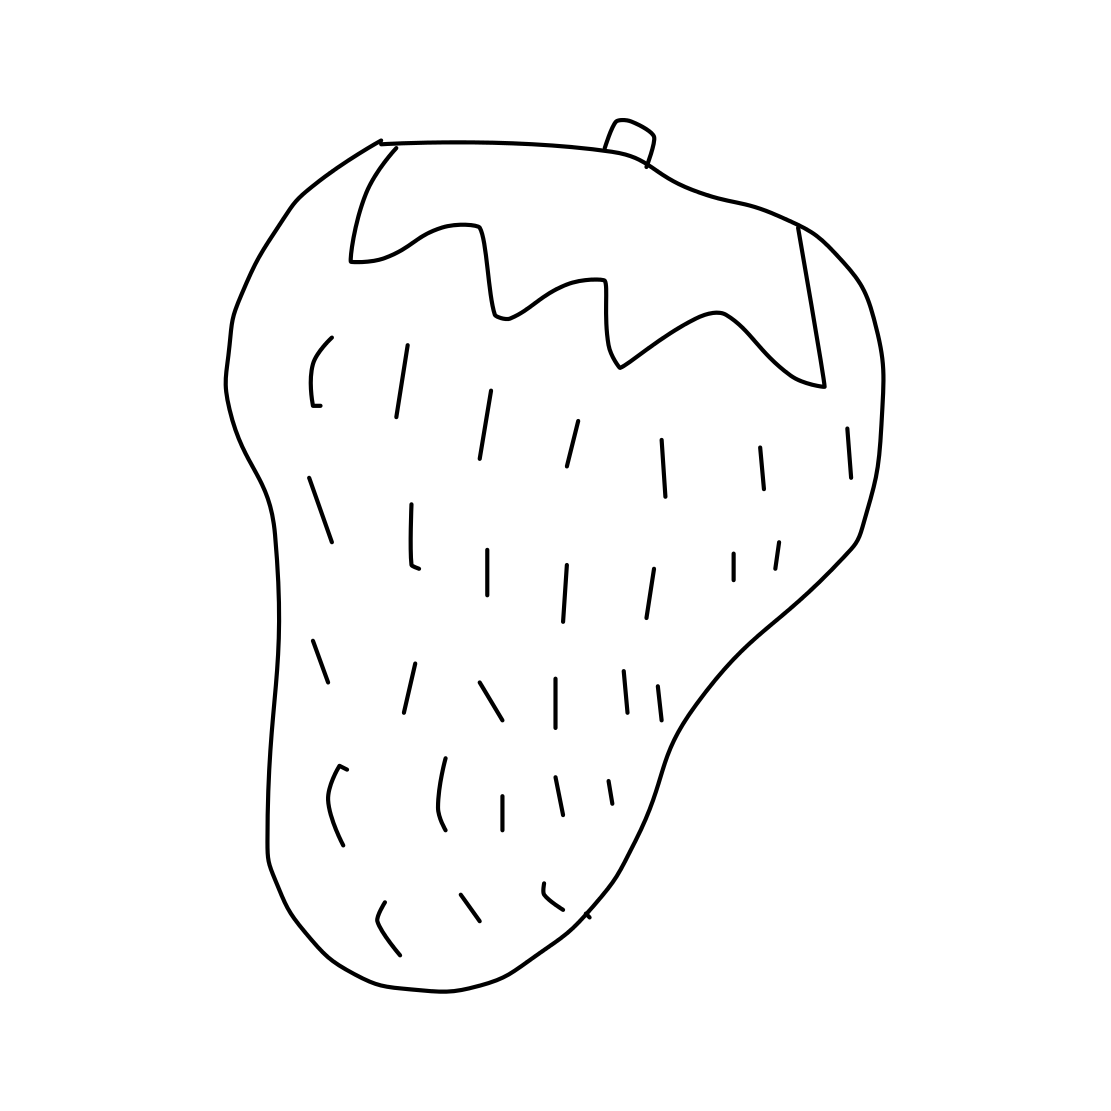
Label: strawberry